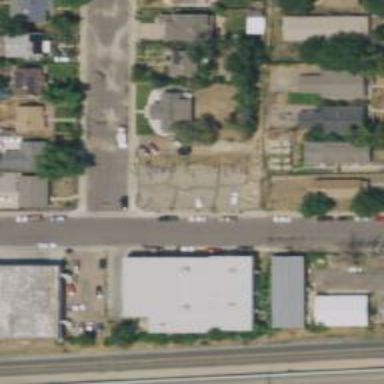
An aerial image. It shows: Alleyway designated as service road.